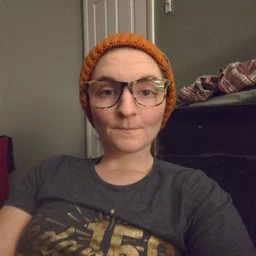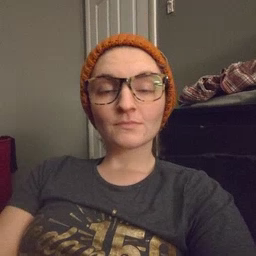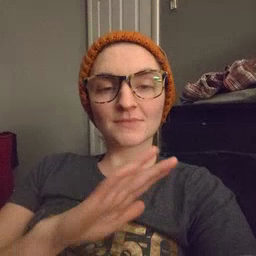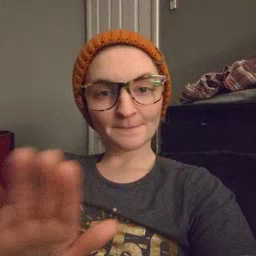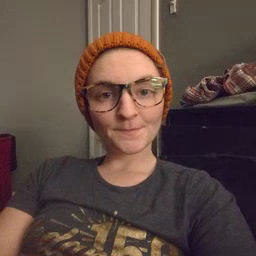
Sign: clean